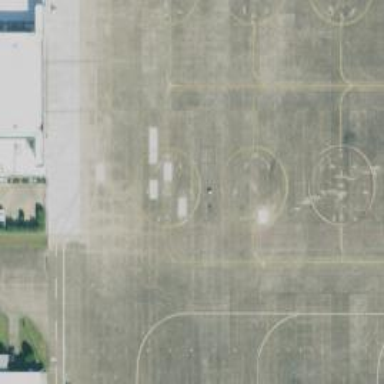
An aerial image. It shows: Image of helipad at airport.